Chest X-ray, AP view. Patient: 44 years old, sex M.
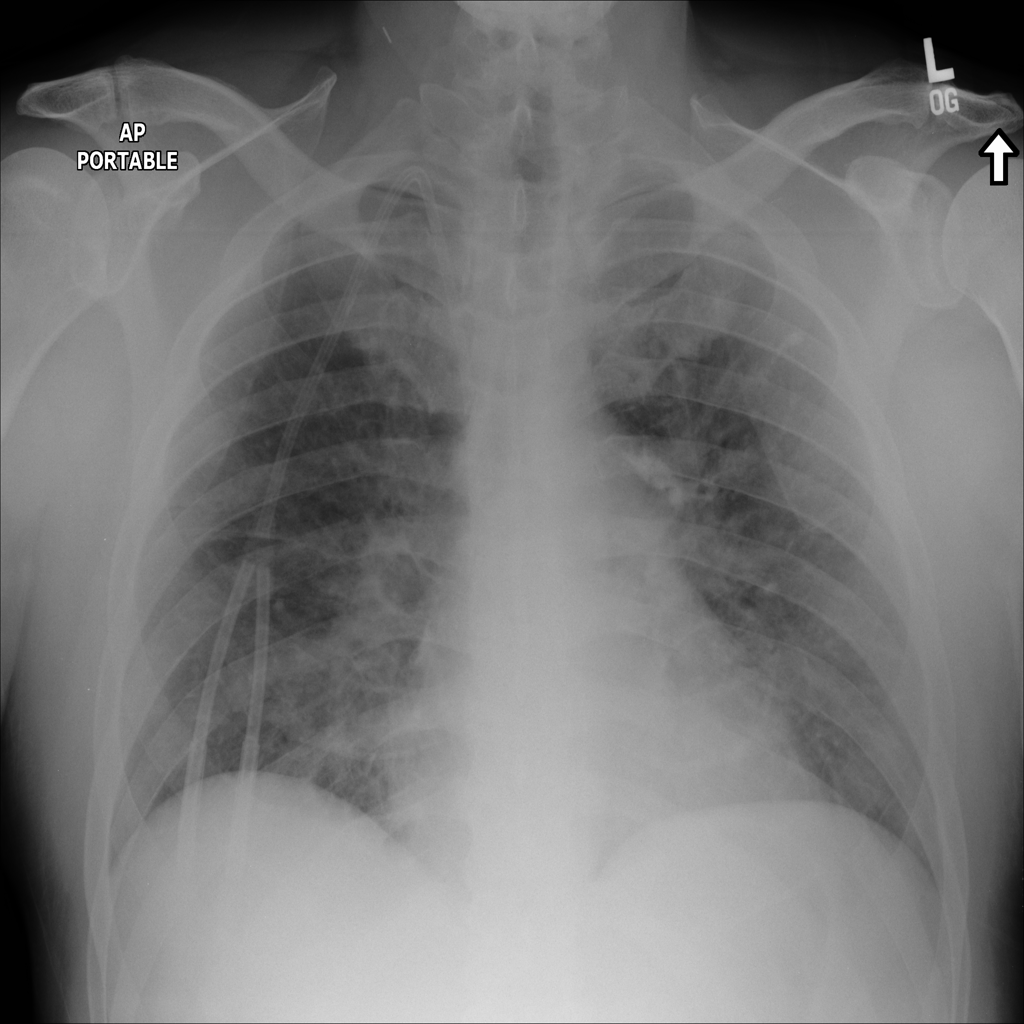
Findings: Edema